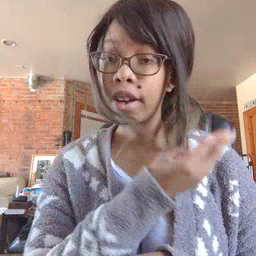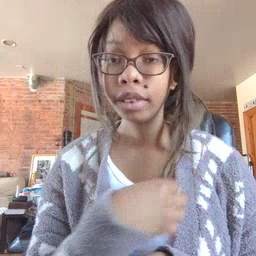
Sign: weus